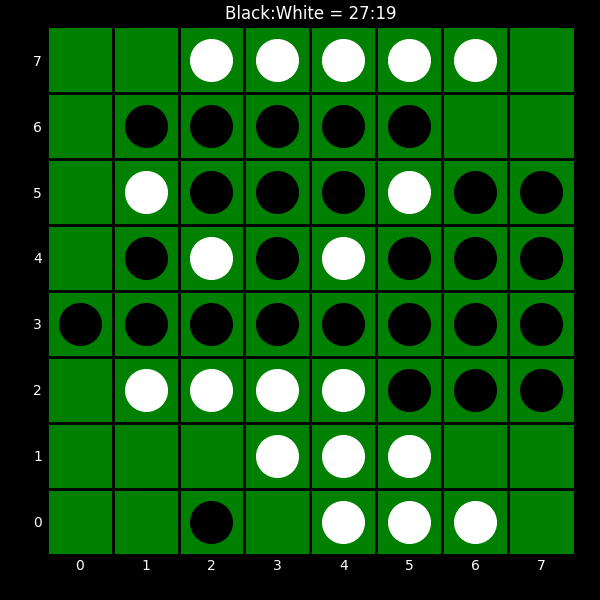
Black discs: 27
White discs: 19